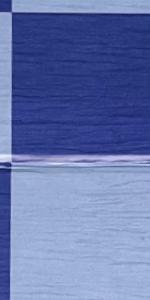
Label: Empty